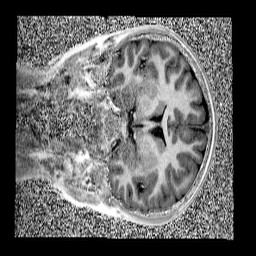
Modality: UNIT1
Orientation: coronal
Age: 11
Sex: male
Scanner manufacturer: siemens
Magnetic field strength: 3 T
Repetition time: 4 s
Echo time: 0.00299 s